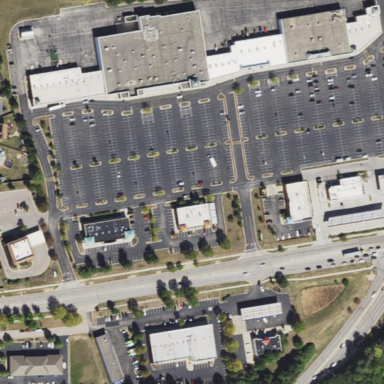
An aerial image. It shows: Retail area.